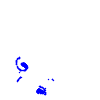
Particle: electron